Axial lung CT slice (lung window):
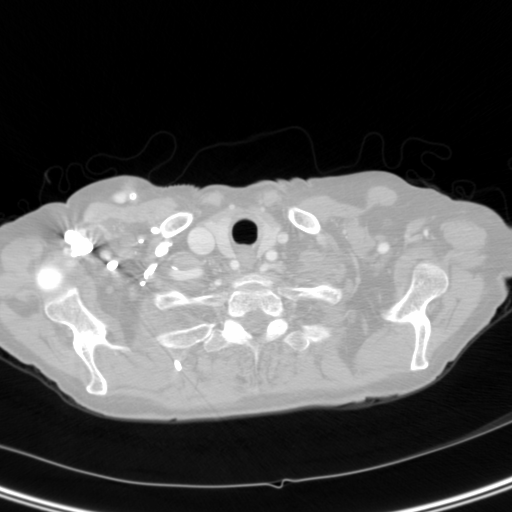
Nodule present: no